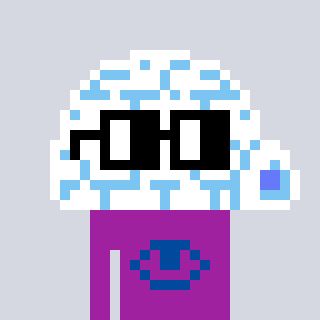
a pixel art character with square black glasses, a igloo-shaped head and a magenta-colored body on a cool background